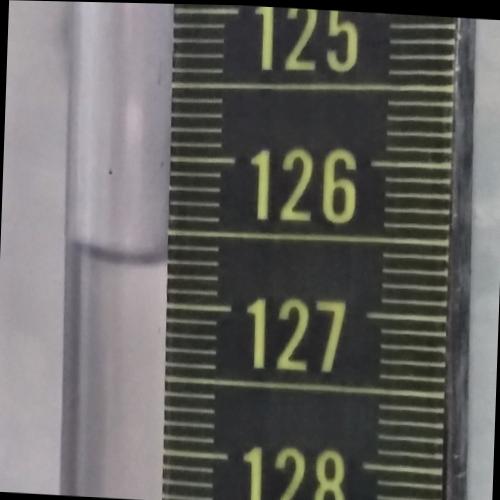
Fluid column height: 126.7 cm